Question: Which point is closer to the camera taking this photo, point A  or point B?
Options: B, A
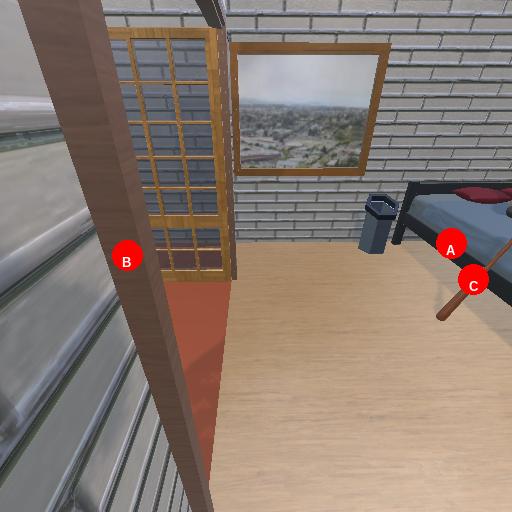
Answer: B